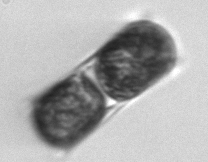
Label: Hemiaulus